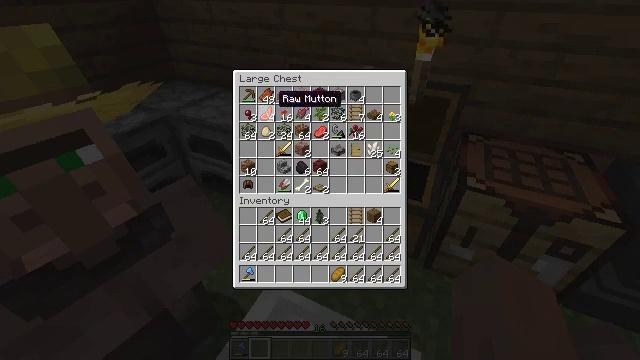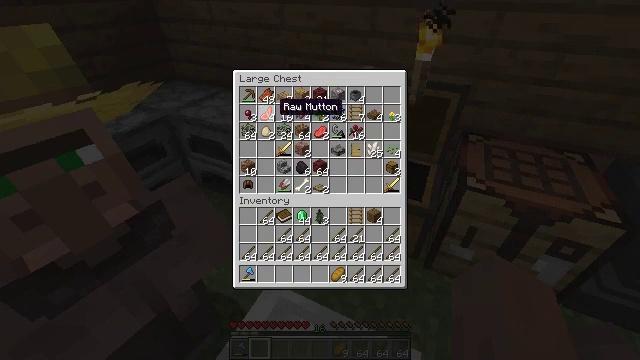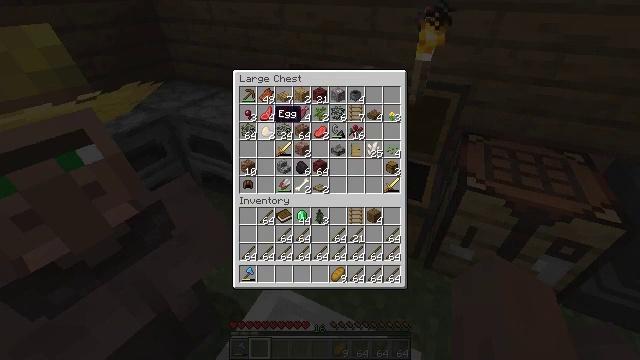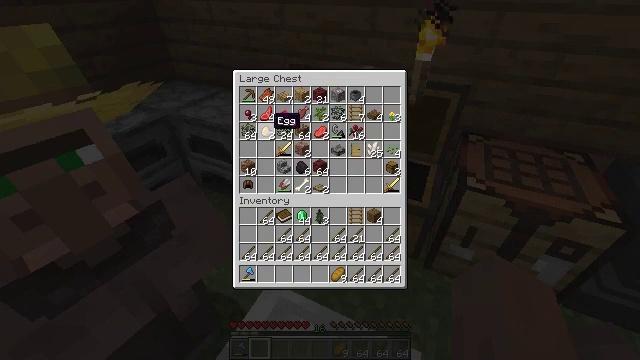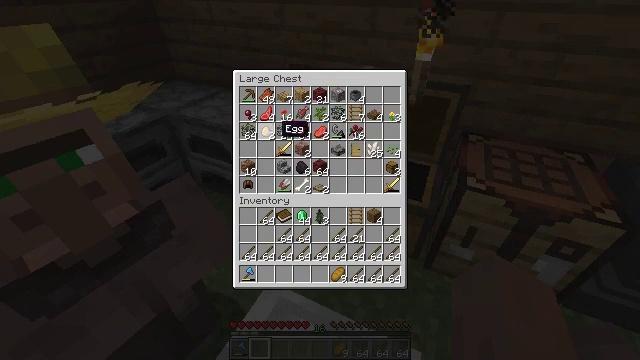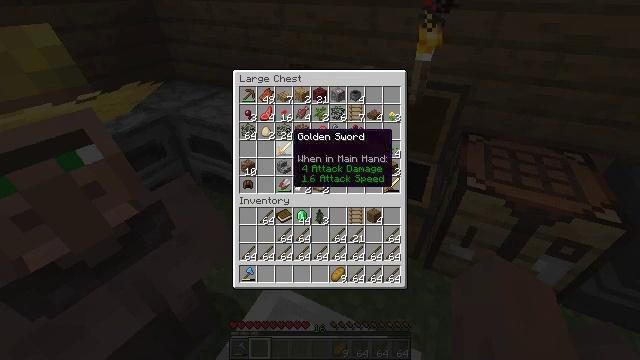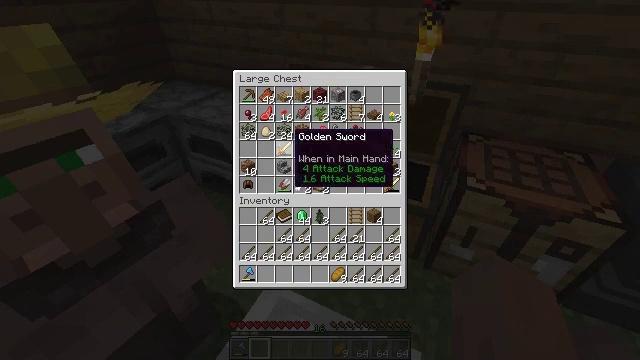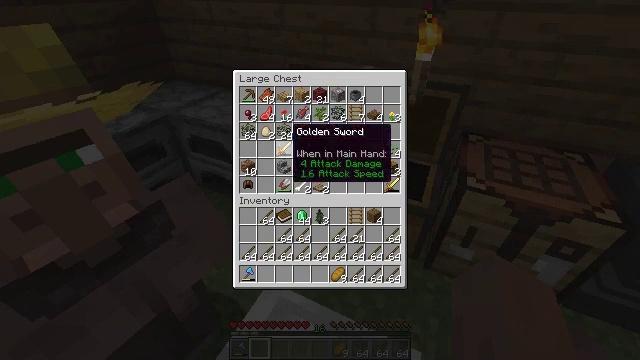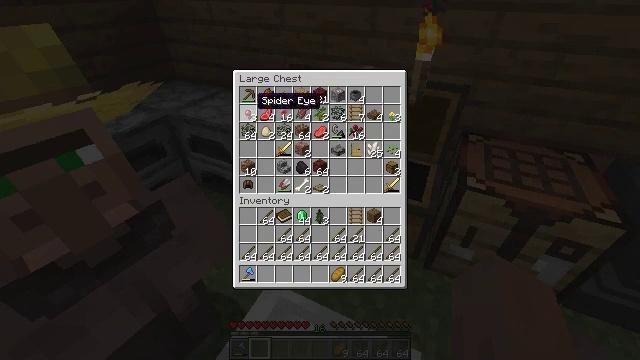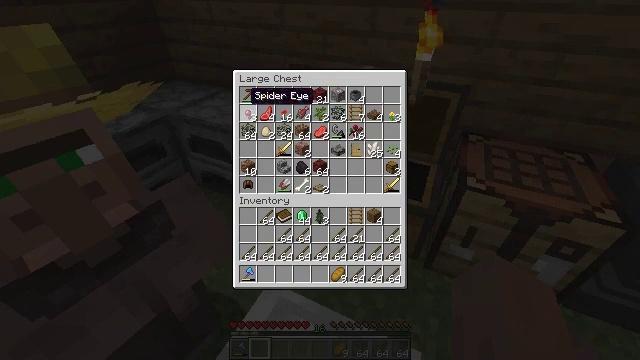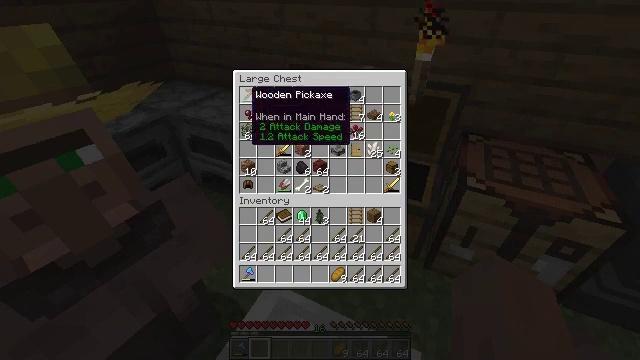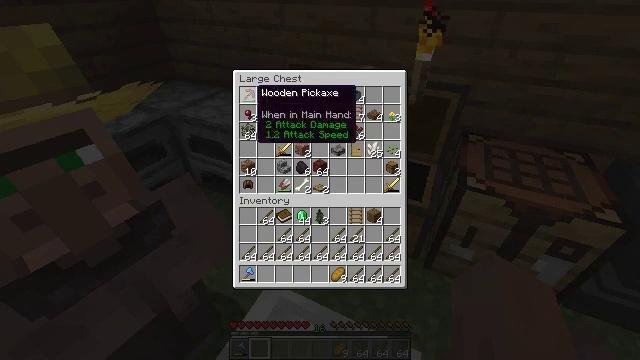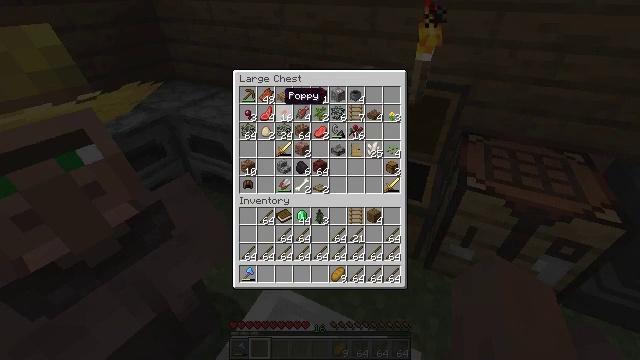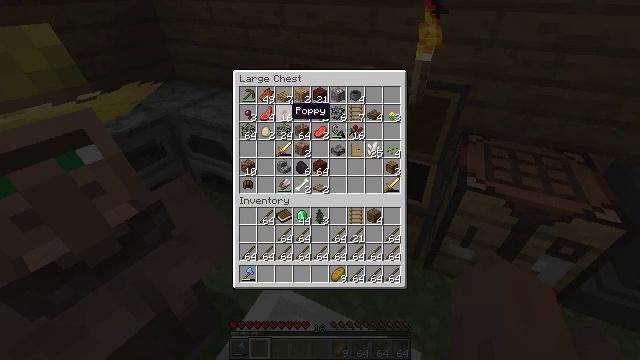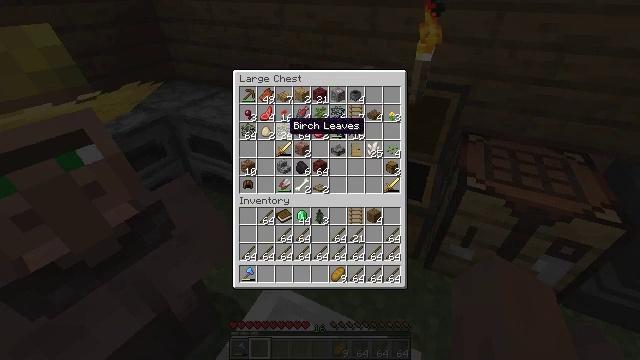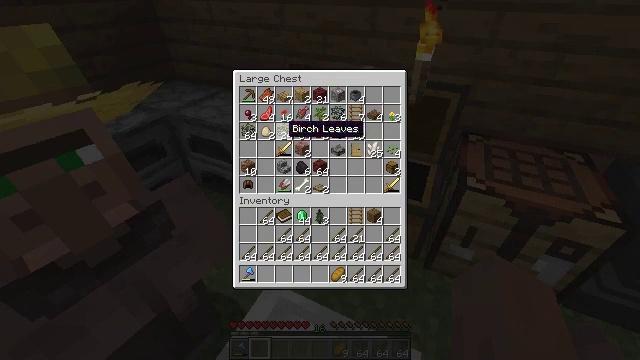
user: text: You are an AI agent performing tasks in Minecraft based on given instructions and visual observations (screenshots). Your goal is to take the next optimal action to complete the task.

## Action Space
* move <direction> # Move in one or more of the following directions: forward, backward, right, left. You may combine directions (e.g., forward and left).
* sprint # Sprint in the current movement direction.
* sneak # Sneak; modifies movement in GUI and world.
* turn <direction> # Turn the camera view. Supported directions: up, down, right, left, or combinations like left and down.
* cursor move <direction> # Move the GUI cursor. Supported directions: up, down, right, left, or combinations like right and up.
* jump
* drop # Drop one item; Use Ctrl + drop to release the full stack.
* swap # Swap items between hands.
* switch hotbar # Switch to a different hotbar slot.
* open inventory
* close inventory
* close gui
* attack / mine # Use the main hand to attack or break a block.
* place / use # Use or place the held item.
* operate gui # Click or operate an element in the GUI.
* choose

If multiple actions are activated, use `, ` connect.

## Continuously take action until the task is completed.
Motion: motion action
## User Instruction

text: Mine the netherrack in the Nether.
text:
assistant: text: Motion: sneak, cursor move down
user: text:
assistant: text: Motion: sneak
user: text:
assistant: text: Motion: sneak, cursor move down
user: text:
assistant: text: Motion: sneak, cursor move right and down
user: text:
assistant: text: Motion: sneak, cursor move right and down
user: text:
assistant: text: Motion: sneak
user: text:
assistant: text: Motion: sneak
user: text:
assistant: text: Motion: sneak, cursor move left and up
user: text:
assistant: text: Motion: cursor move left
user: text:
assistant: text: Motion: no_op
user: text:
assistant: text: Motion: no_op
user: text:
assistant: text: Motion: cursor move right
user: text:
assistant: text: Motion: cursor move right and down
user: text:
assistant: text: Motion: cursor move down
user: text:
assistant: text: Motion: no_op
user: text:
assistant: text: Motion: no_op
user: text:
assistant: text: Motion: sneak, cursor move right
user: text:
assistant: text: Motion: sneak, cursor move right
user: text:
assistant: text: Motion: sneak, cursor move down
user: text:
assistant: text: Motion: sneak, cursor move right and down
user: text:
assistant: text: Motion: sneak
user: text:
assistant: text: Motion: sneak
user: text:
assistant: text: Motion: sneak, cursor move left
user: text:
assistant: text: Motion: sneak, cursor move left and up
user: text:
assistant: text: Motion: sneak, cursor move up
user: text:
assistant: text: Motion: sneak, cursor move up
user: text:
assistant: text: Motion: sneak, cursor move left and up
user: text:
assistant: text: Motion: sneak, cursor move left and up
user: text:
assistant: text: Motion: sneak, cursor move left and up
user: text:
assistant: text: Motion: sneak, cursor move left